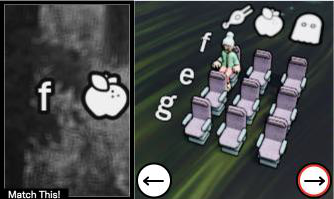
Task: seats
Answer: no